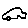
Label: car